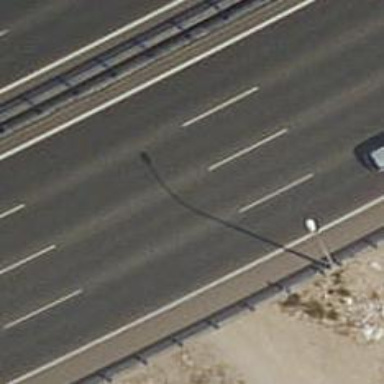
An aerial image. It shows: Asphalt bridge on motorway.